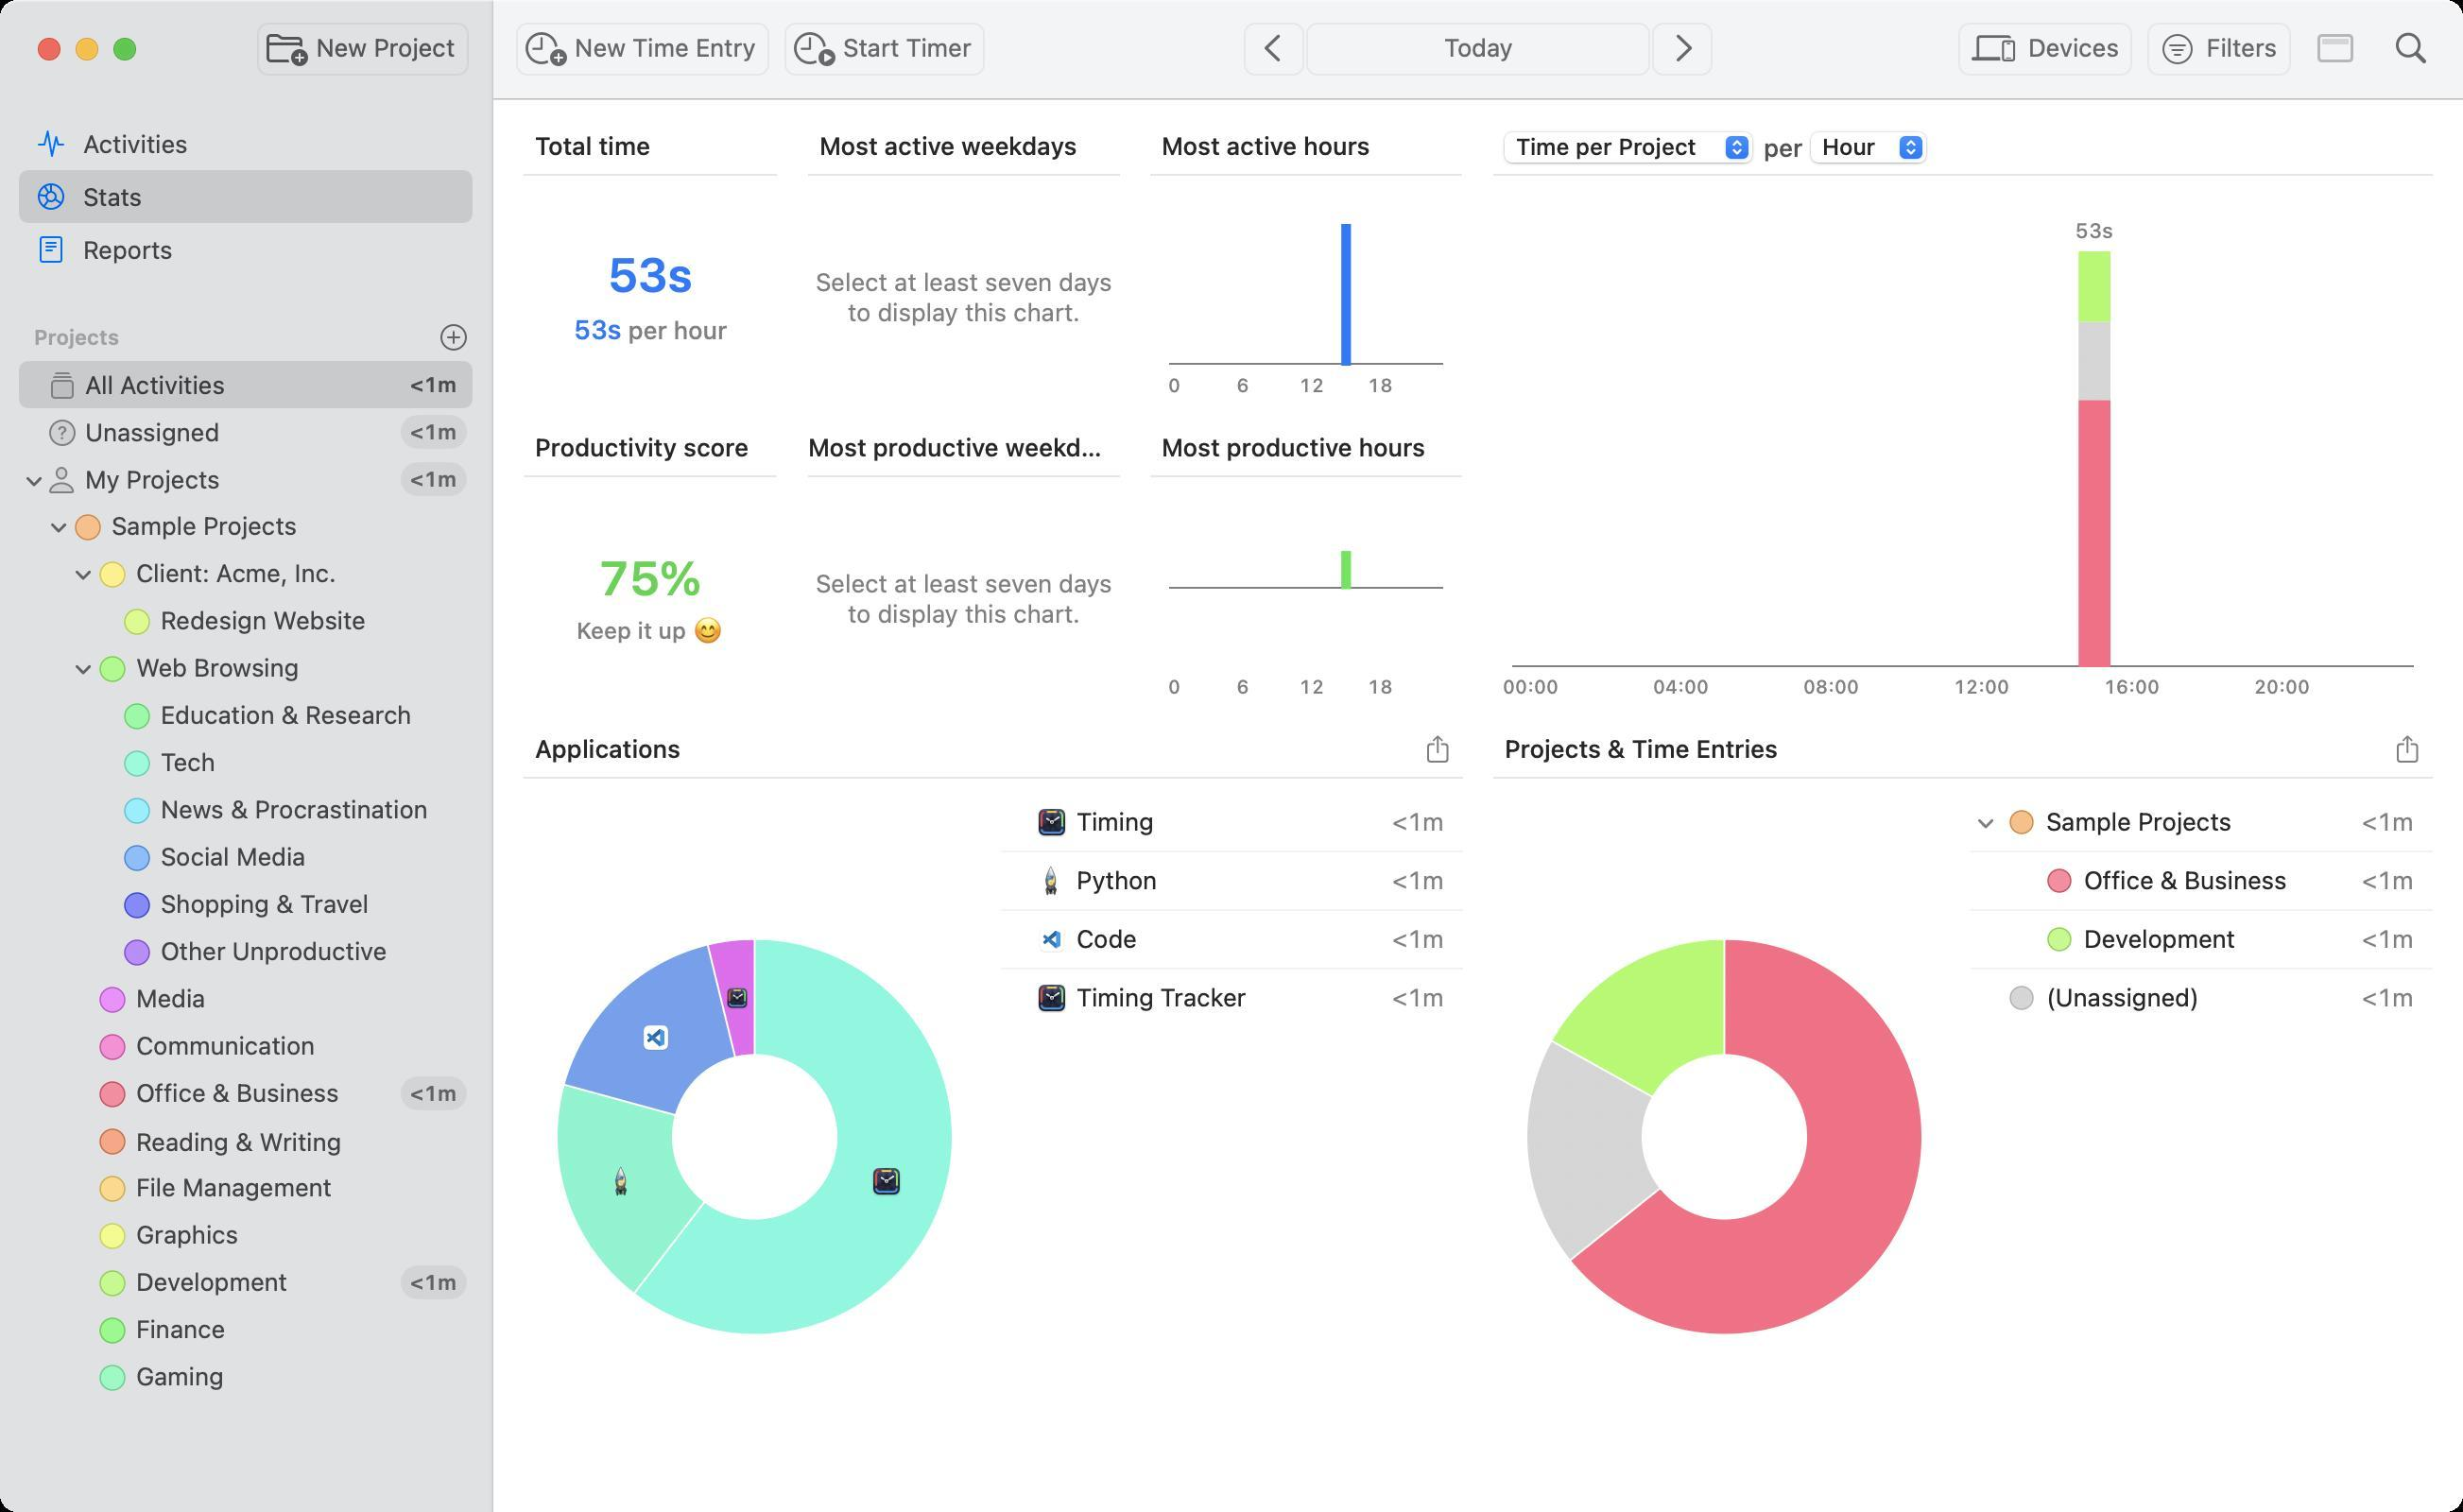
Accessibility tree:
{"name": "Stats", "role": "AXWindow", "description": null, "role_description": "standard window", "value": null, "position": "163.00;110.00", "size": "1303;800", "children": [{"name": null, "role": "AXSplitGroup", "description": null, "role_description": "split group", "value": null, "position": "0.00;0.00", "size": "1303;800", "children": [{"name": null, "role": "AXTable", "description": null, "role_description": "table", "value": null, "position": "0.00;52.00", "size": "260;104", "children": [{"name": null, "role": "AXRow", "description": null, "role_description": "table row", "value": null, "position": "0.00;62.00", "size": "260;28", "children": [{"name": null, "role": "AXCell", "description": null, "role_description": "cell", "value": null, "position": "16.00;62.00", "size": "228;28", "children": [{"name": null, "role": "AXImage", "description": "waveform.path", "role_description": "image", "value": null, "position": "16.00;68.00", "size": "22;16", "children": []}, {"name": null, "role": "AXStaticText", "description": null, "role_description": "text", "value": "Activities", "position": "42.00;68.00", "size": "60;16", "children": []}]}]}, {"name": null, "role": "AXRow", "description": null, "role_description": "table row", "value": null, "position": "0.00;90.00", "size": "260;28", "children": [{"name": null, "role": "AXCell", "description": null, "role_description": "cell", "value": null, "position": "16.00;90.00", "size": "228;28", "children": [{"name": null, "role": "AXImage", "description": "chart", "role_description": "image", "value": null, "position": "16.00;96.00", "size": "22;16", "children": []}, {"name": null, "role": "AXStaticText", "description": null, "role_description": "text", "value": "Stats", "position": "42.00;96.00", "size": "36;16", "children": []}]}]}, {"name": null, "role": "AXRow", "description": null, "role_description": "table row", "value": null, "position": "0.00;118.00", "size": "260;28", "children": [{"name": null, "role": "AXCell", "description": null, "role_description": "cell", "value": null, "position": "16.00;118.00", "size": "228;28", "children": [{"name": null, "role": "AXImage", "description": "doc", "role_description": "image", "value": null, "position": "16.00;124.00", "size": "22;16", "children": []}, {"name": null, "role": "AXStaticText", "description": null, "role_description": "text", "value": "Reports", "position": "42.00;124.00", "size": "52;16", "children": []}]}]}, {"name": null, "role": "AXColumn", "description": null, "role_description": "column", "value": null, "position": "10.00;52.00", "size": "240;104", "children": []}, {"name": null, "role": "AXGroup", "description": null, "role_description": "group", "value": null, "position": "-163.00;844.00", "size": "260;28", "children": [{"name": "Field", "role": "AXButton", "description": null, "role_description": "sort button", "value": null, "position": "-163.00;844.00", "size": "240;28", "children": []}]}]}, {"name": null, "role": "AXScrollArea", "description": null, "role_description": "scroll area", "value": null, "position": "0.00;164.00", "size": "260;636", "children": [{"name": null, "role": "AXOutline", "description": null, "role_description": "outline", "value": null, "position": "0.00;164.00", "size": "260;636", "children": [{"name": null, "role": "AXRow", "description": null, "role_description": "outline row", "value": null, "position": "0.00;164.00", "size": "260;27", "children": [{"name": null, "role": "AXCell", "description": null, "role_description": "cell", "value": null, "position": "10.00;164.00", "size": "240;27", "children": [{"name": null, "role": "AXStaticText", "description": null, "role_description": "text", "value": "Projects", "position": "16.00;169.50", "size": "228;16", "children": []}, {"name": null, "role": "AXImage", "description": "", "role_description": "image", "value": null, "position": "-2.00;170.00", "size": "16;16", "children": []}]}]}, {"name": null, "role": "AXRow", "description": null, "role_description": "outline row", "value": null, "position": "0.00;191.00", "size": "260;25", "children": [{"name": null, "role": "AXCell", "description": null, "role_description": "cell", "value": null, "position": "10.00;191.00", "size": "240;25", "children": [{"name": null, "role": "AXStaticText", "description": null, "role_description": "text", "value": "All Activities", "position": "43.00;195.50", "size": "168;16", "children": []}, {"name": null, "role": "AXImage", "description": "", "role_description": "image", "value": null, "position": "25.00;196.00", "size": "16;16", "children": []}]}]}, {"name": null, "role": "AXRow", "description": null, "role_description": "outline row", "value": null, "position": "0.00;216.00", "size": "260;25", "children": [{"name": null, "role": "AXCell", "description": null, "role_description": "cell", "value": null, "position": "10.00;216.00", "size": "240;25", "children": [{"name": null, "role": "AXStaticText", "description": null, "role_description": "text", "value": "Unassigned", "position": "43.00;220.50", "size": "168;16", "children": []}, {"name": null, "role": "AXImage", "description": "", "role_description": "image", "value": null, "position": "25.00;221.00", "size": "16;16", "children": []}]}]}, {"name": null, "role": "AXRow", "description": null, "role_description": "outline row", "value": null, "position": "0.00;241.00", "size": "260;25", "children": [{"name": null, "role": "AXCell", "description": null, "role_description": "cell", "value": null, "position": "10.00;241.00", "size": "240;25", "children": [{"name": null, "role": "AXStaticText", "description": null, "role_description": "text", "value": "My Projects", "position": "43.00;245.50", "size": "168;16", "children": []}, {"name": null, "role": "AXImage", "description": "", "role_description": "image", "value": null, "position": "25.00;246.00", "size": "16;16", "children": []}, {"name": null, "role": "AXDisclosureTriangle", "description": null, "role_description": "disclosure triangle", "value": 1, "position": "12.00;241.00", "size": "13;25", "children": []}]}]}, {"name": null, "role": "AXRow", "description": null, "role_description": "outline row", "value": null, "position": "0.00;266.00", "size": "260;25", "children": [{"name": null, "role": "AXCell", "description": null, "role_description": "cell", "value": null, "position": "10.00;266.00", "size": "240;25", "children": [{"name": null, "role": "AXTextField", "description": null, "role_description": "text field", "value": "Sample Projects", "position": "57.00;270.00", "size": "189;17", "children": []}, {"name": null, "role": "AXImage", "description": "", "role_description": "image", "value": null, "position": "38.00;270.50", "size": "17;17", "children": []}, {"name": null, "role": "AXDisclosureTriangle", "description": null, "role_description": "disclosure triangle", "value": 1, "position": "25.00;266.00", "size": "13;25", "children": []}]}]}, {"name": null, "role": "AXRow", "description": null, "role_description": "outline row", "value": null, "position": "0.00;291.00", "size": "260;25", "children": [{"name": null, "role": "AXCell", "description": null, "role_description": "cell", "value": null, "position": "10.00;291.00", "size": "240;25", "children": [{"name": null, "role": "AXTextField", "description": null, "role_description": "text field", "value": "Client: Acme, Inc.", "position": "70.00;295.00", "size": "176;17", "children": []}, {"name": null, "role": "AXImage", "description": "", "role_description": "image", "value": null, "position": "51.00;295.50", "size": "17;17", "children": []}, {"name": null, "role": "AXDisclosureTriangle", "description": null, "role_description": "disclosure triangle", "value": 1, "position": "38.00;291.00", "size": "13;25", "children": []}]}]}, {"name": null, "role": "AXRow", "description": null, "role_description": "outline row", "value": null, "position": "0.00;316.00", "size": "260;25", "children": [{"name": null, "role": "AXCell", "description": null, "role_description": "cell", "value": null, "position": "10.00;316.00", "size": "240;25", "children": [{"name": null, "role": "AXTextField", "description": null, "role_description": "text field", "value": "Redesign Website", "position": "83.00;320.00", "size": "163;17", "children": []}, {"name": null, "role": "AXImage", "description": "", "role_description": "image", "value": null, "position": "64.00;320.50", "size": "17;17", "children": []}]}]}, {"name": null, "role": "AXRow", "description": null, "role_description": "outline row", "value": null, "position": "0.00;341.00", "size": "260;25", "children": [{"name": null, "role": "AXCell", "description": null, "role_description": "cell", "value": null, "position": "10.00;341.00", "size": "240;25", "children": [{"name": null, "role": "AXTextField", "description": null, "role_description": "text field", "value": "Web Browsing", "position": "70.00;345.00", "size": "176;17", "children": []}, {"name": null, "role": "AXImage", "description": "", "role_description": "image", "value": null, "position": "51.00;345.50", "size": "17;17", "children": []}, {"name": null, "role": "AXDisclosureTriangle", "description": null, "role_description": "disclosure triangle", "value": 1, "position": "38.00;341.00", "size": "13;25", "children": []}]}]}, {"name": null, "role": "AXRow", "description": null, "role_description": "outline row", "value": null, "position": "0.00;366.00", "size": "260;25", "children": [{"name": null, "role": "AXCell", "description": null, "role_description": "cell", "value": null, "position": "10.00;366.00", "size": "240;25", "children": [{"name": null, "role": "AXTextField", "description": null, "role_description": "text field", "value": "Education & Research", "position": "83.00;370.00", "size": "163;17", "children": []}, {"name": null, "role": "AXImage", "description": "", "role_description": "image", "value": null, "position": "64.00;370.50", "size": "17;17", "children": []}]}]}, {"name": null, "role": "AXRow", "description": null, "role_description": "outline row", "value": null, "position": "0.00;391.00", "size": "260;25", "children": [{"name": null, "role": "AXCell", "description": null, "role_description": "cell", "value": null, "position": "10.00;391.00", "size": "240;25", "children": [{"name": null, "role": "AXTextField", "description": null, "role_description": "text field", "value": "Tech", "position": "83.00;395.00", "size": "163;17", "children": []}, {"name": null, "role": "AXImage", "description": "", "role_description": "image", "value": null, "position": "64.00;395.50", "size": "17;17", "children": []}]}]}, {"name": null, "role": "AXRow", "description": null, "role_description": "outline row", "value": null, "position": "0.00;416.00", "size": "260;25", "children": [{"name": null, "role": "AXCell", "description": null, "role_description": "cell", "value": null, "position": "10.00;416.00", "size": "240;25", "children": [{"name": null, "role": "AXTextField", "description": null, "role_description": "text field", "value": "News & Procrastination", "position": "83.00;420.00", "size": "163;17", "children": []}, {"name": null, "role": "AXImage", "description": "", "role_description": "image", "value": null, "position": "64.00;420.50", "size": "17;17", "children": []}]}]}, {"name": null, "role": "AXRow", "description": null, "role_description": "outline row", "value": null, "position": "0.00;441.00", "size": "260;25", "children": [{"name": null, "role": "AXCell", "description": null, "role_description": "cell", "value": null, "position": "10.00;441.00", "size": "240;25", "children": [{"name": null, "role": "AXTextField", "description": null, "role_description": "text field", "value": "Social Media", "position": "83.00;445.00", "size": "163;17", "children": []}, {"name": null, "role": "AXImage", "description": "", "role_description": "image", "value": null, "position": "64.00;445.50", "size": "17;17", "children": []}]}]}, {"name": null, "role": "AXRow", "description": null, "role_description": "outline row", "value": null, "position": "0.00;466.00", "size": "260;25", "children": [{"name": null, "role": "AXCell", "description": null, "role_description": "cell", "value": null, "position": "10.00;466.00", "size": "240;25", "children": [{"name": null, "role": "AXTextField", "description": null, "role_description": "text field", "value": "Shopping & Travel", "position": "83.00;470.00", "size": "163;17", "children": []}, {"name": null, "role": "AXImage", "description": "", "role_description": "image", "value": null, "position": "64.00;470.50", "size": "17;17", "children": []}]}]}, {"name": null, "role": "AXRow", "description": null, "role_description": "outline row", "value": null, "position": "0.00;491.00", "size": "260;25", "children": [{"name": null, "role": "AXCell", "description": null, "role_description": "cell", "value": null, "position": "10.00;491.00", "size": "240;25", "children": [{"name": null, "role": "AXTextField", "description": null, "role_description": "text field", "value": "Other Unproductive", "position": "83.00;495.00", "size": "163;17", "children": []}, {"name": null, "role": "AXImage", "description": "", "role_description": "image", "value": null, "position": "64.00;495.50", "size": "17;17", "children": []}]}]}, {"name": null, "role": "AXRow", "description": null, "role_description": "outline row", "value": null, "position": "0.00;516.00", "size": "260;25", "children": [{"name": null, "role": "AXCell", "description": null, "role_description": "cell", "value": null, "position": "10.00;516.00", "size": "240;25", "children": [{"name": null, "role": "AXTextField", "description": null, "role_description": "text field", "value": "Media", "position": "70.00;520.00", "size": "176;17", "children": []}, {"name": null, "role": "AXImage", "description": "", "role_description": "image", "value": null, "position": "51.00;520.50", "size": "17;17", "children": []}]}]}, {"name": null, "role": "AXRow", "description": null, "role_description": "outline row", "value": null, "position": "0.00;541.00", "size": "260;25", "children": [{"name": null, "role": "AXCell", "description": null, "role_description": "cell", "value": null, "position": "10.00;541.00", "size": "240;25", "children": [{"name": null, "role": "AXTextField", "description": null, "role_description": "text field", "value": "Communication", "position": "70.00;545.00", "size": "176;17", "children": []}, {"name": null, "role": "AXImage", "description": "", "role_description": "image", "value": null, "position": "51.00;545.50", "size": "17;17", "children": []}]}]}, {"name": null, "role": "AXRow", "description": null, "role_description": "outline row", "value": null, "position": "0.00;566.00", "size": "260;25", "children": [{"name": null, "role": "AXCell", "description": null, "role_description": "cell", "value": null, "position": "10.00;566.00", "size": "240;25", "children": [{"name": null, "role": "AXTextField", "description": null, "role_description": "text field", "value": "Office & Business", "position": "70.00;570.00", "size": "141;17", "children": []}, {"name": null, "role": "AXImage", "description": "", "role_description": "image", "value": null, "position": "51.00;570.50", "size": "17;17", "children": []}]}]}, {"name": null, "role": "AXRow", "description": null, "role_description": "outline row", "value": null, "position": "0.00;591.00", "size": "260;25", "children": [{"name": null, "role": "AXCell", "description": null, "role_description": "cell", "value": null, "position": "10.00;591.00", "size": "240;25", "children": [{"name": null, "role": "AXTextField", "description": null, "role_description": "text field", "value": "Reading & Writing", "position": "70.00;595.00", "size": "176;17", "children": []}, {"name": null, "role": "AXImage", "description": "", "role_description": "image", "value": null, "position": "51.00;595.50", "size": "17;17", "children": []}]}]}, {"name": null, "role": "AXRow", "description": null, "role_description": "outline row", "value": null, "position": "0.00;616.00", "size": "260;25", "children": [{"name": null, "role": "AXCell", "description": null, "role_description": "cell", "value": null, "position": "10.00;616.00", "size": "240;25", "children": [{"name": null, "role": "AXTextField", "description": null, "role_description": "text field", "value": "File Management", "position": "70.00;620.00", "size": "176;17", "children": []}, {"name": null, "role": "AXImage", "description": "", "role_description": "image", "value": null, "position": "51.00;620.50", "size": "17;17", "children": []}]}]}, {"name": null, "role": "AXRow", "description": null, "role_description": "outline row", "value": null, "position": "0.00;641.00", "size": "260;25", "children": [{"name": null, "role": "AXCell", "description": null, "role_description": "cell", "value": null, "position": "10.00;641.00", "size": "240;25", "children": [{"name": null, "role": "AXTextField", "description": null, "role_description": "text field", "value": "Graphics", "position": "70.00;645.00", "size": "176;17", "children": []}, {"name": null, "role": "AXImage", "description": "", "role_description": "image", "value": null, "position": "51.00;645.50", "size": "17;17", "children": []}]}]}, {"name": null, "role": "AXRow", "description": null, "role_description": "outline row", "value": null, "position": "0.00;666.00", "size": "260;25", "children": [{"name": null, "role": "AXCell", "description": null, "role_description": "cell", "value": null, "position": "10.00;666.00", "size": "240;25", "children": [{"name": null, "role": "AXTextField", "description": null, "role_description": "text field", "value": "Development", "position": "70.00;670.00", "size": "141;17", "children": []}, {"name": null, "role": "AXImage", "description": "", "role_description": "image", "value": null, "position": "51.00;670.50", "size": "17;17", "children": []}]}]}, {"name": null, "role": "AXRow", "description": null, "role_description": "outline row", "value": null, "position": "0.00;691.00", "size": "260;25", "children": [{"name": null, "role": "AXCell", "description": null, "role_description": "cell", "value": null, "position": "10.00;691.00", "size": "240;25", "children": [{"name": null, "role": "AXTextField", "description": null, "role_description": "text field", "value": "Finance", "position": "70.00;695.00", "size": "176;17", "children": []}, {"name": null, "role": "AXImage", "description": "", "role_description": "image", "value": null, "position": "51.00;695.50", "size": "17;17", "children": []}]}]}, {"name": null, "role": "AXRow", "description": null, "role_description": "outline row", "value": null, "position": "0.00;716.00", "size": "260;25", "children": [{"name": null, "role": "AXCell", "description": null, "role_description": "cell", "value": null, "position": "10.00;716.00", "size": "240;25", "children": [{"name": null, "role": "AXTextField", "description": null, "role_description": "text field", "value": "Gaming", "position": "70.00;720.00", "size": "176;17", "children": []}, {"name": null, "role": "AXImage", "description": "", "role_description": "image", "value": null, "position": "51.00;720.50", "size": "17;17", "children": []}]}]}, {"name": null, "role": "AXColumn", "description": null, "role_description": "column", "value": null, "position": "10.00;164.00", "size": "240;636", "children": []}]}]}, {"name": null, "role": "AXSplitter", "description": null, "role_description": "splitter", "value": 260.0, "position": "260.00;52.00", "size": "1;748", "children": []}, {"name": null, "role": "AXScrollArea", "description": null, "role_description": "scroll area", "value": null, "position": "261.00;53.00", "size": "1042;747", "children": [{"name": null, "role": "AXList", "description": null, "role_description": "collection", "value": null, "position": "261.00;53.00", "size": "1042;747", "children": [{"name": null, "role": "AXList", "description": null, "role_description": "section", "value": null, "position": "269.00;61.00", "size": "1026;730", "children": [{"name": null, "role": "AXGroup", "description": null, "role_description": "group", "value": null, "position": "269.00;61.00", "size": "150;319", "children": [{"name": null, "role": "AXStaticText", "description": null, "role_description": "text", "value": "Total time", "position": "281.00;69.00", "size": "126;18", "children": []}, {"name": null, "role": "AXStaticText", "description": null, "role_description": "text", "value": "53s\n53s per hour", "position": "299.50;130.50", "size": "90;52", "children": []}, {"name": null, "role": "AXStaticText", "description": null, "role_description": "text", "value": "Productivity score", "position": "281.00;228.50", "size": "126;18", "children": []}, {"name": null, "role": "AXStaticText", "description": null, "role_description": "text", "value": "75%\nKeep it up 😊", "position": "301.00;291.00", "size": "86;50", "children": []}]}, {"name": null, "role": "AXGroup", "description": null, "role_description": "group", "value": null, "position": "419.50;61.00", "size": "181;319", "children": [{"name": null, "role": "AXStaticText", "description": null, "role_description": "text", "value": "Most active weekdays", "position": "431.50;69.00", "size": "157;18", "children": []}, {"name": null, "role": "AXList", "description": "Chart View", "role_description": "list", "value": null, "position": "427.50;101.00", "size": "165;112", "children": []}, {"name": null, "role": "AXStaticText", "description": null, "role_description": "text", "value": "Most productive weekdays", "position": "425.50;228.50", "size": "163;18", "children": []}, {"name": null, "role": "AXList", "description": "Chart View", "role_description": "list", "value": null, "position": "427.50;260.50", "size": "165;112", "children": []}]}, {"name": null, "role": "AXGroup", "description": null, "role_description": "group", "value": null, "position": "600.50;61.00", "size": "181;319", "children": [{"name": null, "role": "AXStaticText", "description": null, "role_description": "text", "value": "Most active hours", "position": "612.50;69.00", "size": "157;18", "children": []}, {"name": null, "role": "AXList", "description": "Chart View", "role_description": "list", "value": null, "position": "608.50;101.00", "size": "165;112", "children": []}, {"name": null, "role": "AXStaticText", "description": null, "role_description": "text", "value": "Most productive hours", "position": "612.50;228.50", "size": "157;18", "children": []}, {"name": null, "role": "AXList", "description": "Chart View", "role_description": "list", "value": null, "position": "608.50;260.50", "size": "165;112", "children": []}]}, {"name": null, "role": "AXGroup", "description": null, "role_description": "group", "value": null, "position": "782.00;61.00", "size": "513;319", "children": [{"name": null, "role": "AXPopUpButton", "description": null, "role_description": "pop up button", "value": "Time per Project", "position": "792.00;68.00", "size": "139;22", "children": []}, {"name": null, "role": "AXStaticText", "description": null, "role_description": "text", "value": "per", "position": "931.00;70.00", "size": "25;16", "children": []}, {"name": null, "role": "AXPopUpButton", "description": null, "role_description": "pop up button", "value": "Hour", "position": "954.00;68.00", "size": "69;22", "children": []}, {"name": null, "role": "AXList", "description": "Chart View", "role_description": "list", "value": null, "position": "790.00;101.00", "size": "497;271", "children": []}]}, {"name": null, "role": "AXGroup", "description": null, "role_description": "group", "value": null, "position": "269.00;380.00", "size": "513;411", "children": [{"name": null, "role": "AXStaticText", "description": null, "role_description": "text", "value": "Applications", "position": "281.00;388.00", "size": "466;18", "children": []}, {"name": "", "role": "AXButton", "description": "share", "role_description": "button", "value": null, "position": "753.50;382.00", "size": "15;27", "children": []}, {"name": null, "role": "AXList", "description": "Chart View", "role_description": "list", "value": null, "position": "277.00;420.00", "size": "244;363", "children": []}, {"name": null, "role": "AXScrollArea", "description": null, "role_description": "scroll area", "value": null, "position": "529.50;420.00", "size": "244;363", "children": [{"name": null, "role": "AXOutline", "description": null, "role_description": "outline", "value": null, "position": "529.50;420.00", "size": "244;363", "children": [{"name": null, "role": "AXRow", "description": null, "role_description": "outline row", "value": null, "position": "529.50;420.00", "size": "244;31", "children": [{"name": null, "role": "AXCell", "description": null, "role_description": "cell", "value": null, "position": "544.50;421.00", "size": "224;29", "children": [{"name": null, "role": "AXImage", "description": "", "role_description": "image", "value": null, "position": "548.50;427.00", "size": "16;16", "children": []}, {"name": null, "role": "AXStaticText", "description": null, "role_description": "text", "value": "Timing", "position": "567.50;426.50", "size": "45;16", "children": []}, {"name": null, "role": "AXStaticText", "description": null, "role_description": "text", "value": "<1m", "position": "734.50;426.50", "size": "32;16", "children": []}]}]}, {"name": null, "role": "AXRow", "description": null, "role_description": "outline row", "value": null, "position": "529.50;451.00", "size": "244;31", "children": [{"name": null, "role": "AXCell", "description": null, "role_description": "cell", "value": null, "position": "544.50;452.00", "size": "224;29", "children": [{"name": null, "role": "AXImage", "description": "", "role_description": "image", "value": null, "position": "548.50;458.00", "size": "16;16", "children": []}, {"name": null, "role": "AXStaticText", "description": null, "role_description": "text", "value": "Python", "position": "567.50;457.50", "size": "47;16", "children": []}, {"name": null, "role": "AXStaticText", "description": null, "role_description": "text", "value": "<1m", "position": "734.50;457.50", "size": "32;16", "children": []}]}]}, {"name": null, "role": "AXRow", "description": null, "role_description": "outline row", "value": null, "position": "529.50;482.00", "size": "244;31", "children": [{"name": null, "role": "AXCell", "description": null, "role_description": "cell", "value": null, "position": "544.50;483.00", "size": "224;29", "children": [{"name": null, "role": "AXImage", "description": "", "role_description": "image", "value": null, "position": "548.50;489.00", "size": "16;16", "children": []}, {"name": null, "role": "AXStaticText", "description": null, "role_description": "text", "value": "Code", "position": "567.50;488.50", "size": "36;16", "children": []}, {"name": null, "role": "AXStaticText", "description": null, "role_description": "text", "value": "<1m", "position": "734.50;488.50", "size": "32;16", "children": []}]}]}, {"name": null, "role": "AXRow", "description": null, "role_description": "outline row", "value": null, "position": "529.50;513.00", "size": "244;31", "children": [{"name": null, "role": "AXCell", "description": null, "role_description": "cell", "value": null, "position": "544.50;514.00", "size": "224;29", "children": [{"name": null, "role": "AXImage", "description": "", "role_description": "image", "value": null, "position": "548.50;520.00", "size": "16;16", "children": []}, {"name": null, "role": "AXStaticText", "description": null, "role_description": "text", "value": "Timing Tracker", "position": "567.50;519.50", "size": "94;16", "children": []}, {"name": null, "role": "AXStaticText", "description": null, "role_description": "text", "value": "<1m", "position": "734.50;519.50", "size": "32;16", "children": []}]}]}, {"name": null, "role": "AXColumn", "description": null, "role_description": "column", "value": null, "position": "529.50;420.00", "size": "244;363", "children": []}]}]}]}, {"name": null, "role": "AXGroup", "description": null, "role_description": "group", "value": null, "position": "782.00;380.00", "size": "513;411", "children": [{"name": null, "role": "AXStaticText", "description": null, "role_description": "text", "value": "Projects & Time Entries", "position": "794.00;388.00", "size": "466;18", "children": []}, {"name": "", "role": "AXButton", "description": "share", "role_description": "button", "value": null, "position": "1266.50;382.00", "size": "15;27", "children": []}, {"name": null, "role": "AXList", "description": "Chart View", "role_description": "list", "value": null, "position": "790.00;420.00", "size": "244;363", "children": []}, {"name": null, "role": "AXScrollArea", "description": null, "role_description": "scroll area", "value": null, "position": "1042.50;420.00", "size": "244;363", "children": [{"name": null, "role": "AXOutline", "description": null, "role_description": "outline", "value": null, "position": "1042.50;420.00", "size": "244;363", "children": [{"name": null, "role": "AXRow", "description": null, "role_description": "outline row", "value": null, "position": "1042.50;420.00", "size": "244;31", "children": [{"name": null, "role": "AXCell", "description": null, "role_description": "cell", "value": null, "position": "1057.50;421.00", "size": "236;29", "children": [{"name": null, "role": "AXImage", "description": "", "role_description": "image", "value": null, "position": "1061.50;427.00", "size": "16;16", "children": []}, {"name": null, "role": "AXStaticText", "description": null, "role_description": "text", "value": "Sample Projects", "position": "1080.50;426.50", "size": "102;16", "children": []}, {"name": null, "role": "AXStaticText", "description": null, "role_description": "text", "value": "<1m", "position": "1247.50;426.50", "size": "32;16", "children": []}, {"name": null, "role": "AXDisclosureTriangle", "description": null, "role_description": "disclosure triangle", "value": 1, "position": "1044.50;421.00", "size": "13;29", "children": []}]}]}, {"name": null, "role": "AXRow", "description": null, "role_description": "outline row", "value": null, "position": "1042.50;451.00", "size": "244;31", "children": [{"name": null, "role": "AXCell", "description": null, "role_description": "cell", "value": null, "position": "1077.50;452.00", "size": "204;29", "children": [{"name": null, "role": "AXImage", "description": "", "role_description": "image", "value": null, "position": "1081.50;458.00", "size": "16;16", "children": []}, {"name": null, "role": "AXStaticText", "description": null, "role_description": "text", "value": "Office & Business", "position": "1100.50;457.50", "size": "112;16", "children": []}, {"name": null, "role": "AXStaticText", "description": null, "role_description": "text", "value": "<1m", "position": "1247.50;457.50", "size": "32;16", "children": []}]}]}, {"name": null, "role": "AXRow", "description": null, "role_description": "outline row", "value": null, "position": "1042.50;482.00", "size": "244;31", "children": [{"name": null, "role": "AXCell", "description": null, "role_description": "cell", "value": null, "position": "1077.50;483.00", "size": "204;29", "children": [{"name": null, "role": "AXImage", "description": "", "role_description": "image", "value": null, "position": "1081.50;489.00", "size": "16;16", "children": []}, {"name": null, "role": "AXStaticText", "description": null, "role_description": "text", "value": "Development", "position": "1100.50;488.50", "size": "84;16", "children": []}, {"name": null, "role": "AXStaticText", "description": null, "role_description": "text", "value": "<1m", "position": "1247.50;488.50", "size": "32;16", "children": []}]}]}, {"name": null, "role": "AXRow", "description": null, "role_description": "outline row", "value": null, "position": "1042.50;513.00", "size": "244;31", "children": [{"name": null, "role": "AXCell", "description": null, "role_description": "cell", "value": null, "position": "1057.50;514.00", "size": "224;29", "children": [{"name": null, "role": "AXImage", "description": "", "role_description": "image", "value": null, "position": "1061.50;520.00", "size": "16;16", "children": []}, {"name": null, "role": "AXStaticText", "description": null, "role_description": "text", "value": "(Unassigned)", "position": "1080.50;519.50", "size": "85;16", "children": []}, {"name": null, "role": "AXStaticText", "description": null, "role_description": "text", "value": "<1m", "position": "1247.50;519.50", "size": "32;16", "children": []}]}]}, {"name": null, "role": "AXColumn", "description": null, "role_description": "column", "value": null, "position": "1042.50;420.00", "size": "244;363", "children": []}]}]}]}]}]}]}, {"name": null, "role": "AXSplitter", "description": null, "role_description": "splitter", "value": 1042.0, "position": "1303.00;52.00", "size": "1;748", "children": []}]}, {"name": null, "role": "AXToolbar", "description": null, "role_description": "toolbar", "value": null, "position": "0.00;0.00", "size": "1303;52", "children": [{"name": null, "role": "AXButton", "description": "New Project", "role_description": "button", "value": null, "position": "132.00;0.00", "size": "120;52", "children": []}, {"name": null, "role": "AXButton", "description": "New Time Entry", "role_description": "button", "value": null, "position": "269.00;0.00", "size": "142;52", "children": []}, {"name": null, "role": "AXButton", "description": "Start Timer", "role_description": "button", "value": null, "position": "411.00;0.00", "size": "114;52", "children": []}, {"name": null, "role": "AXGroup", "description": null, "role_description": "group", "value": null, "position": "653.00;0.00", "size": "258;52", "children": [{"name": "Date_Range", "role": "AXGroup", "description": null, "role_description": "group", "value": null, "position": "652.00;6.00", "size": "260;40", "children": [{"name": null, "role": "AXButton", "description": "Previous", "role_description": "button", "value": null, "position": "652.00;6.00", "size": "39;40", "children": []}, {"name": null, "role": "AXButton", "description": "Today", "role_description": "button", "value": null, "position": "691.00;6.00", "size": "183;40", "children": []}, {"name": null, "role": "AXButton", "description": "Next", "role_description": "button", "value": null, "position": "874.00;6.00", "size": "38;40", "children": []}]}]}, {"name": null, "role": "AXButton", "description": "Devices", "role_description": "button", "value": null, "position": "1032.00;0.00", "size": "100;52", "children": []}, {"name": null, "role": "AXButton", "description": "Filters", "role_description": "button", "value": null, "position": "1132.00;0.00", "size": "84;52", "children": []}, {"name": null, "role": "AXButton", "description": "Toggle Timeline Orientation", "role_description": "button", "value": null, "position": "1216.00;0.00", "size": "40;52", "children": []}, {"name": null, "role": "AXGroup", "description": null, "role_description": "group", "value": null, "position": "1256.00;0.00", "size": "39;52", "children": [{"name": "", "role": "AXButton", "description": "Search", "role_description": "button", "value": null, "position": "1254.50;6.00", "size": "42;40", "children": []}]}]}, {"name": null, "role": "AXButton", "description": null, "role_description": "close button", "value": null, "position": "19.00;18.00", "size": "14;16", "children": []}, {"name": null, "role": "AXButton", "description": null, "role_description": "full screen button", "value": null, "position": "59.00;18.00", "size": "14;16", "children": [{"name": null, "role": "AXGroup", "description": null, "role_description": "group", "value": null, "position": "59.00;18.00", "size": "14;16", "children": [{"name": null, "role": "AXGroup", "description": null, "role_description": "group", "value": null, "position": "59.00;18.00", "size": "14;16", "children": []}]}]}, {"name": null, "role": "AXButton", "description": null, "role_description": "minimize button", "value": null, "position": "39.00;18.00", "size": "14;16", "children": []}]}